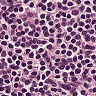
Metastatic tissue present: no